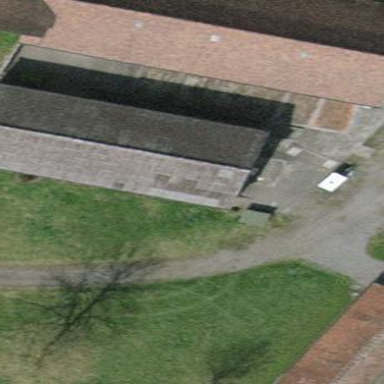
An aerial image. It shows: Building.